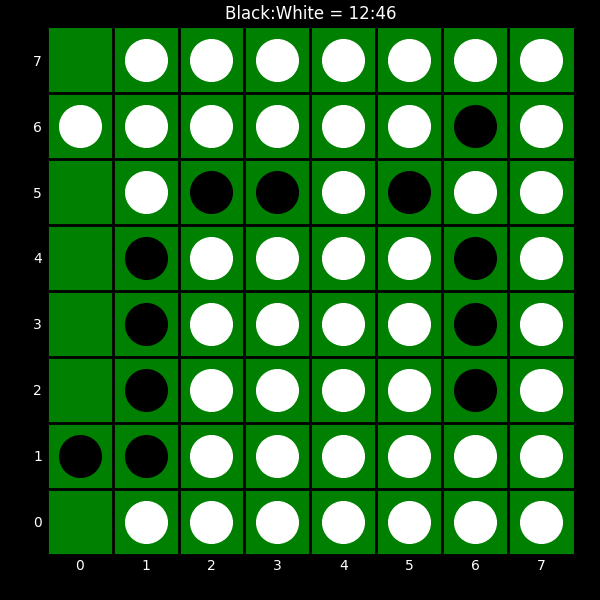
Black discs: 12
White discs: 46